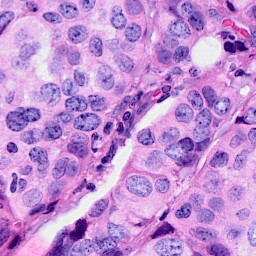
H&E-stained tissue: Breast